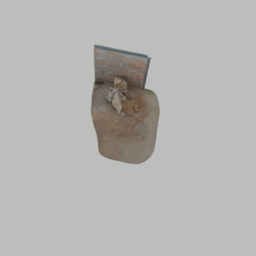
Label: architecture